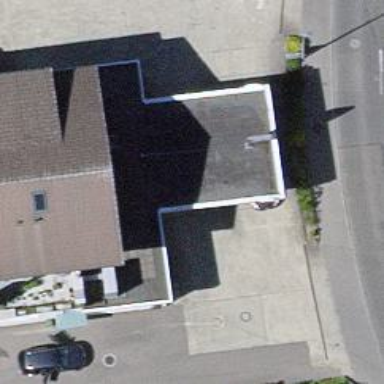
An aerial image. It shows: Fuel amenity located on the roof of building.